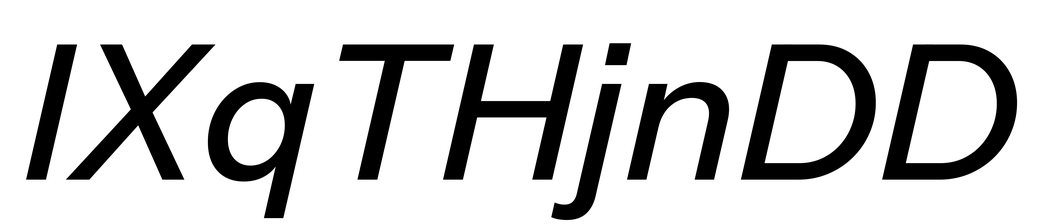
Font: InstrumentSans-Italic_Medium_Italic